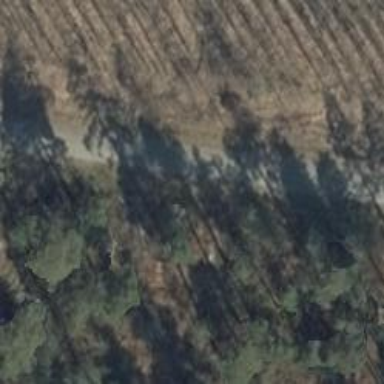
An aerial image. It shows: Gravel track with grade 2 quality.